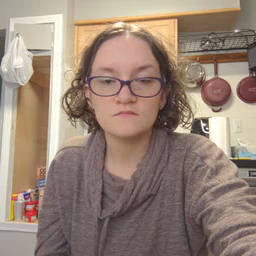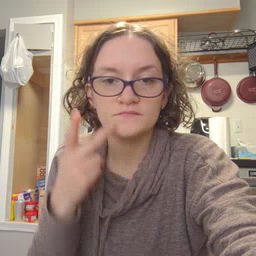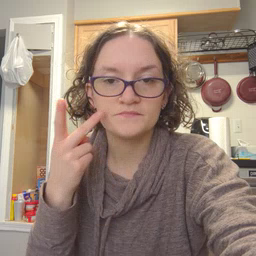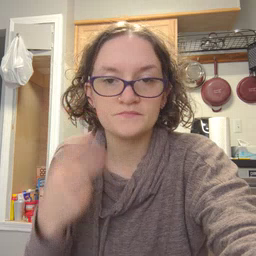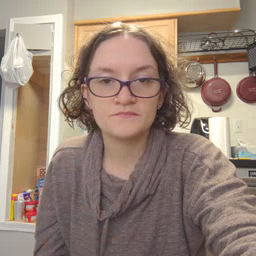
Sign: kitty